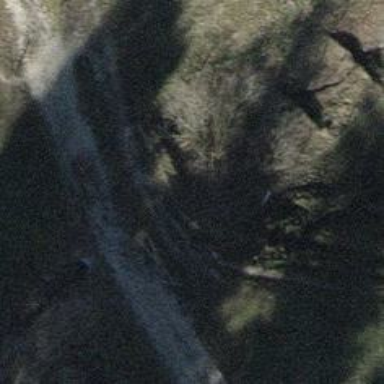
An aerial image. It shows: Culvert tunnel.